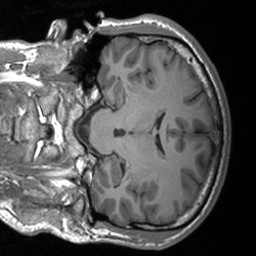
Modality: T1w
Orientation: coronal
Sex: male
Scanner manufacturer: siemens
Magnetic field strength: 3 T
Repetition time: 1.9 s
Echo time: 0.00226 s